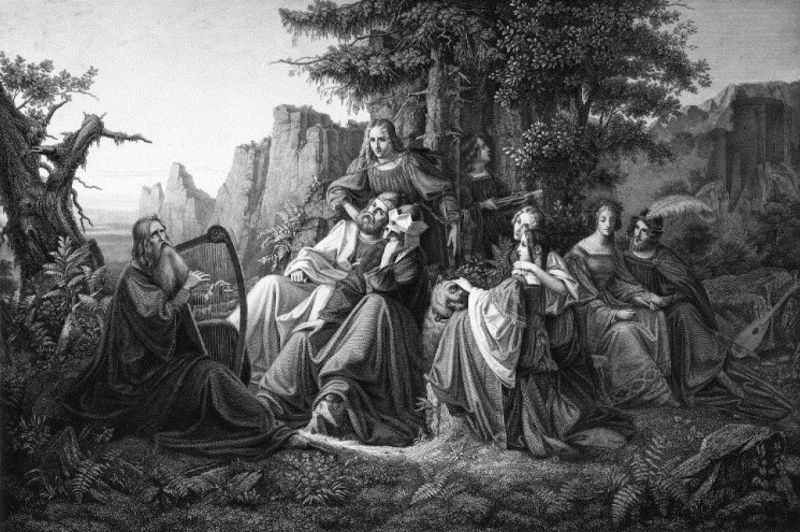
Titel: "Barde vor der Königsfamilie"
Künstler: Charles Louis Schuler
Standort: Karlsruhe
Institution: Staatliche Kunsthalle Karlsruhe
Schlagwörter: baum, berg, blätter, feder, felsen, gemälde, gott, gruppe, himmel, mann, meer, schlaf, umhang, wasser, weiß, wolf, wolken, baumstämme, bäume, frauen, landschaft, menschen, mädchen, see, sitzen, damen, frau, grau, hintergrund, hut, kleid, kleider, licht, männer, schwarz, szene, zeichnung, gras, haus, hund, tier, tiere, weg, wiese, fest, gesellschaft, leute, malerei, versammlung, alt, bart, bärte, jung, kappe, bibel, falten, geschichte, historie, johannes, stein, täufer, bild, instrument, ast, baumstamm, gräser, horizont, hügel, natur, stamm, strauch, vögel, weite, büsche, gebüsch, sonne, boden, gewand, haare, mantel, sitzend, adel, gewänder, paar, personen, gesang, gitarre, konzert, musik, musiker, pflanzen, krone, locken, tal, traurig, wald, anhöhe, engel, garten, federbusch, federhut, landschft, aussicht, küste, liebe, papier, ruhe, alter mann, schuhe, berge, fels, gebirge, klippen, grafik, vegetation, hof, idylle, pause, rast, vorführung, figuren, romantik, querformat, stämme, gefolge, könig, spielen, freizeit, musikinstrument, musizieren, melancholie, farn, faltenwurf, verträumt, nazarener, steilküste, panorama, harmonie, spiel, pärchen, ruine, antike, greis, burg, wurzel, himmeö, idyll, moos, lichtung, sex, druck, druckgraphik, schwarz-weiß, sichel, radierung, stich, künstler, lithografie, tanne, treffen, beten, mythologie, frieden, jagd, rüstung, liebespaar, jüngling, fuchs, farb, singen, sänger, jesus, pieta, lanschaft, christlich, leiden, sage, mittelalter, märchen, versonnen, andacht, griechenland, hain, historismus, antikisierend, umwelt, höfisch, könige, königin, heilige, laute, lautenspieler, mandoline, saiten, gestrüpp, apoll, dürer, arkadien, harfe, kitsch, lyra, maria, schwind, david, kupferstich, gemeinsam, bär, hirte, hirten, leier, zuhörer, müßiggang, feen, buam, baumstumpf, sense, felsten, musikant, kledier, apollo, schroff, geister, zuhören, paare, schatten licht, farne, hören, verliebte, zither, fran, gemeinschaft, erzählung, laier, musikanten, minne, barde, harfenspieler, moritz von schwind, lauschen, gewandt, klage, babylon, verklärung, orfeus, orpheus, zacke, historien, salomo, musikstunde, spielne, emotional, homer, zeichnunng, landschaf, köng, harfespiel, 1900, 15. jahrhundert, 18.jahrhundert, menschen#, klampfe, durkc, ruast, berge klippen, feder gesellschaft, märchenlandschaft, blätter gesellschaft, haute, sexulität, sanger, nfelsen, musikstujnde, antikisier3end